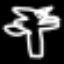
Label: palm tree